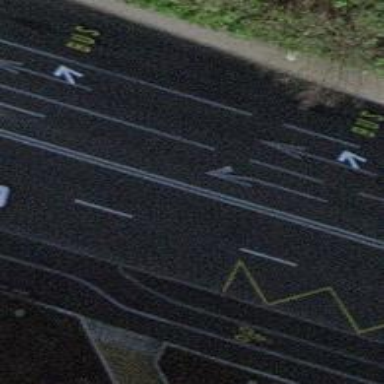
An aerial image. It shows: Primary highway with asphalt surface. There is cycle track on the right side.